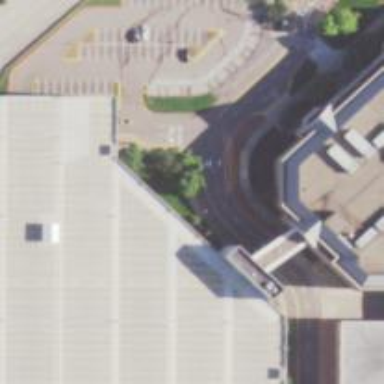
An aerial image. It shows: Parking space.